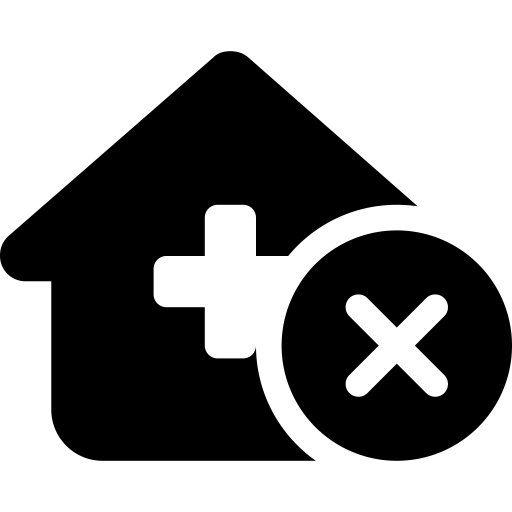
Tags: icon, FontAwesome, fa-icon, solid, house, medical, circle, xmark